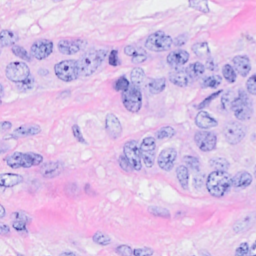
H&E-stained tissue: Breast